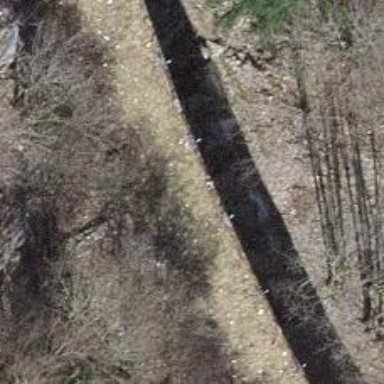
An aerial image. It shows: Narrow-gauge railway track with one electrified contact line.